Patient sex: M
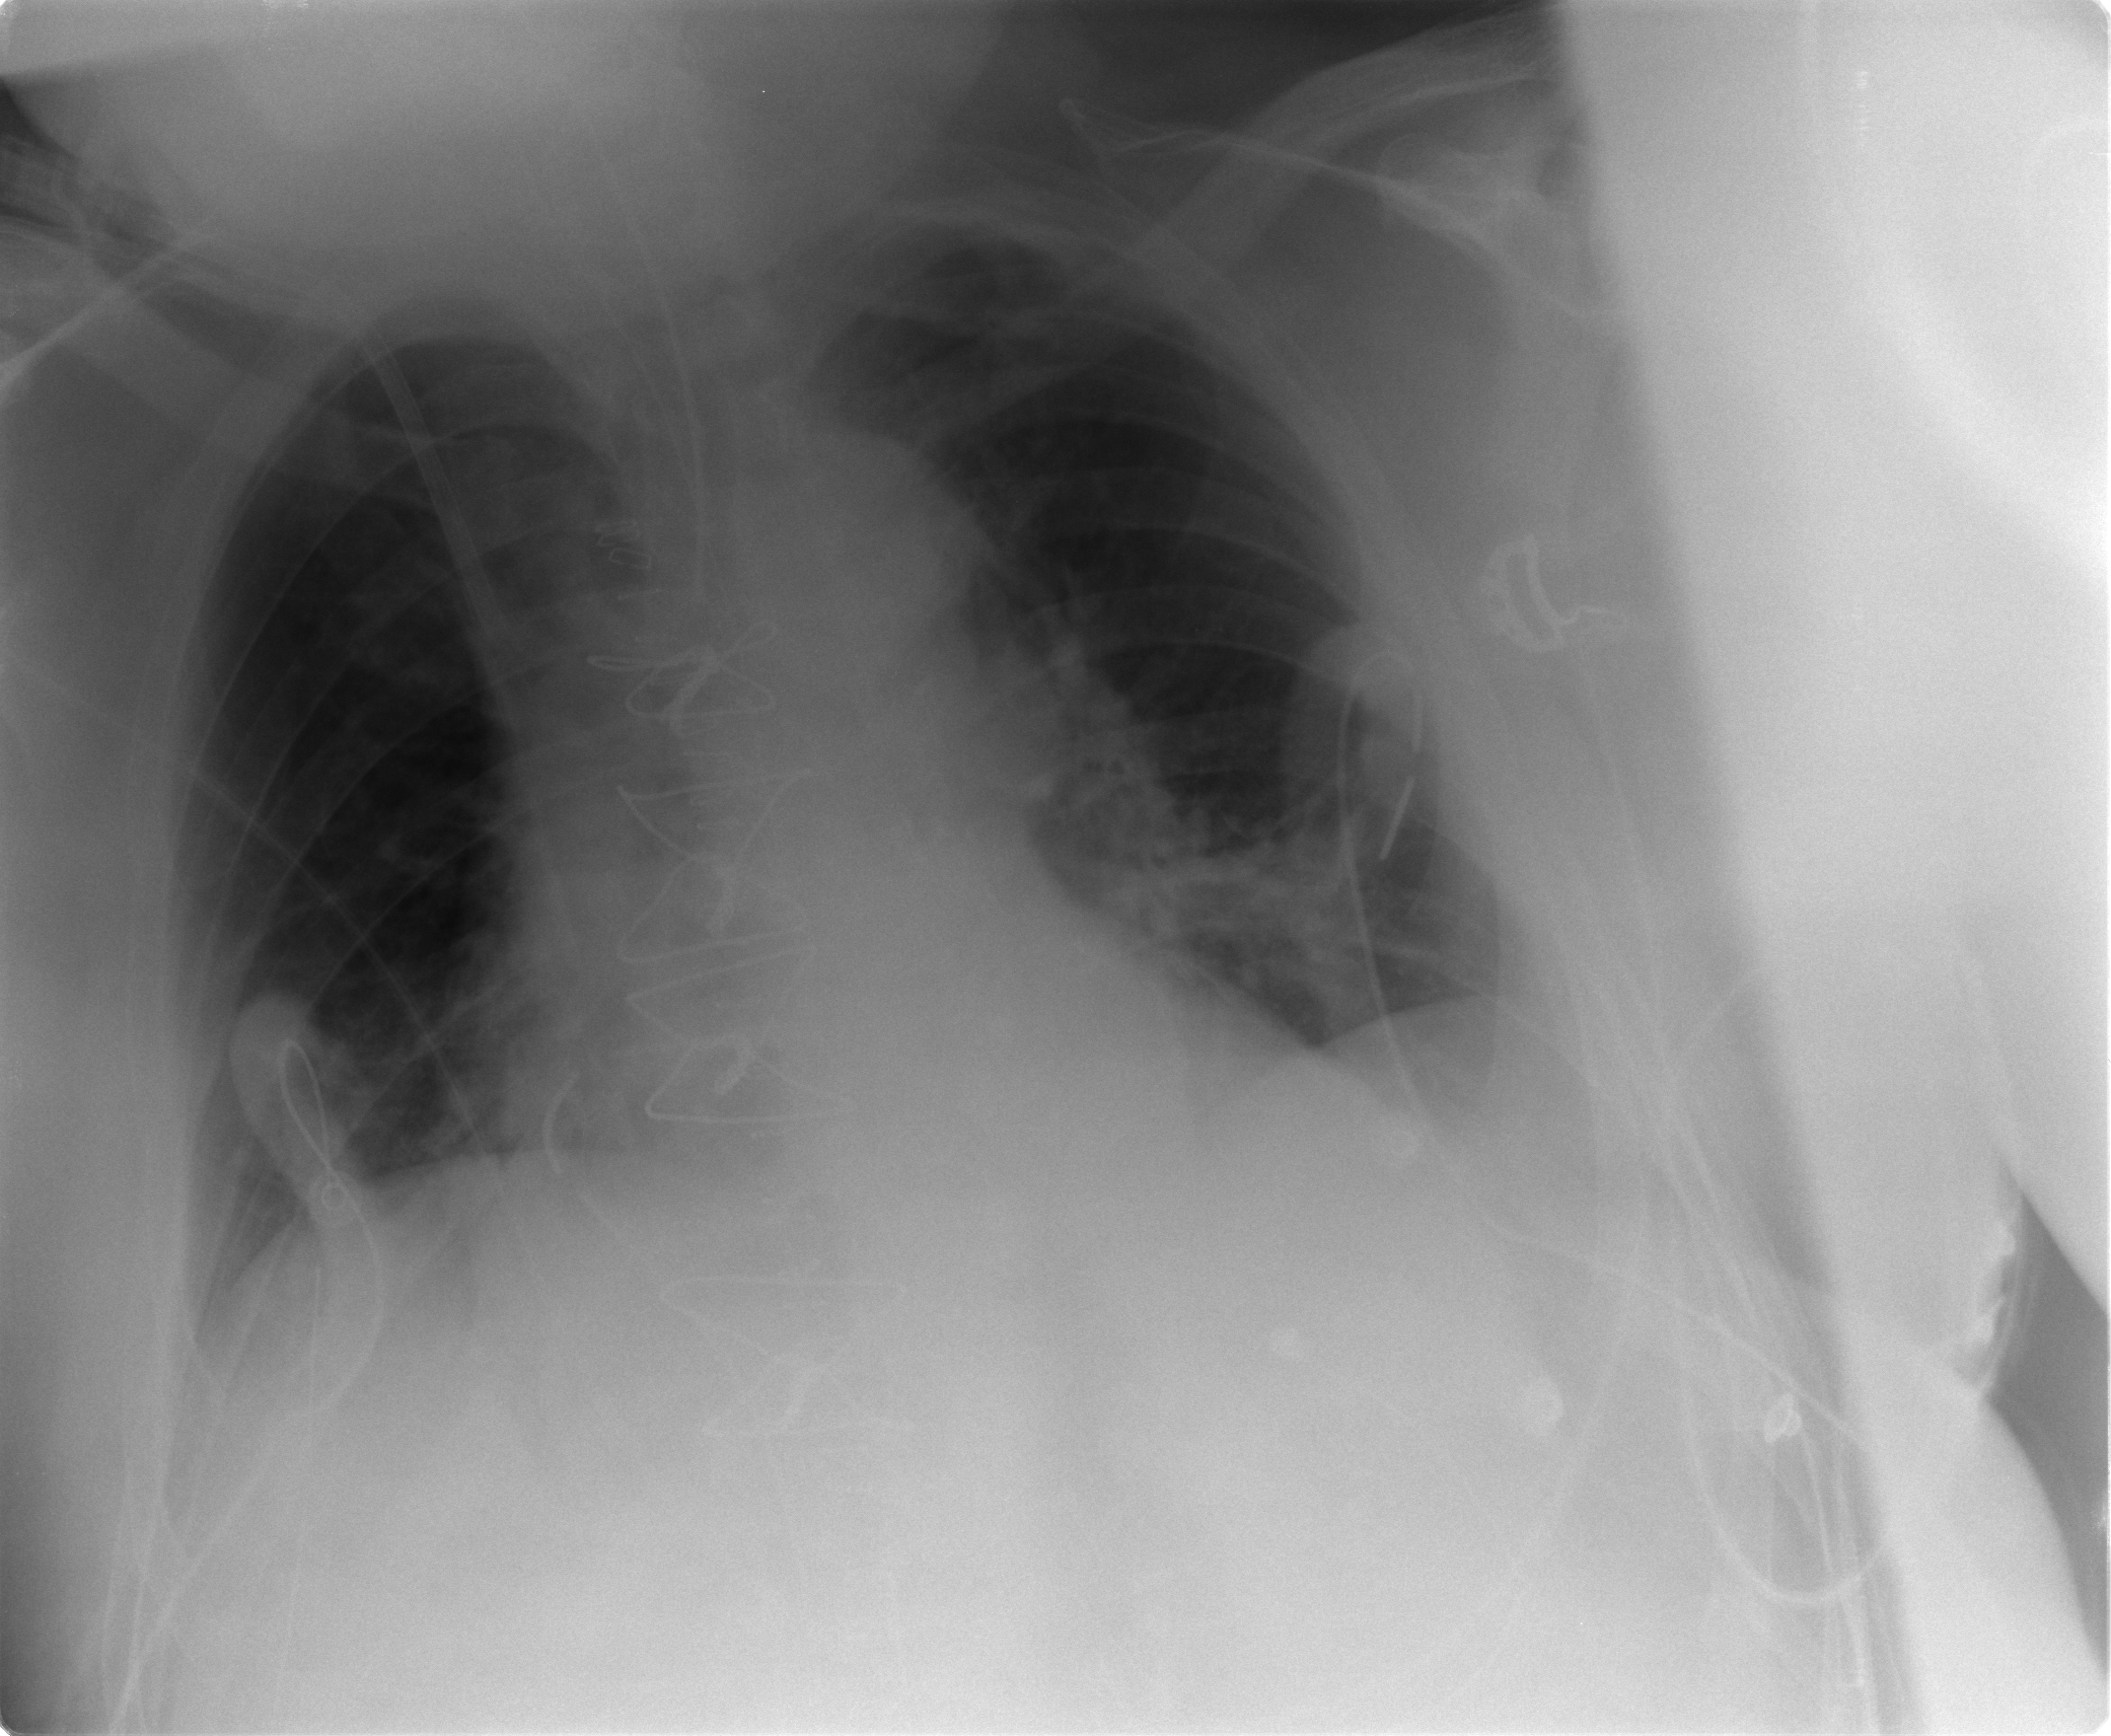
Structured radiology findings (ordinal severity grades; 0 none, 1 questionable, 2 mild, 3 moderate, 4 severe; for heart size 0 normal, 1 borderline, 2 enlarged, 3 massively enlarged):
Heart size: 2
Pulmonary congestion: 2
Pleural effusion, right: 1
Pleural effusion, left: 2
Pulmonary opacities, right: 0
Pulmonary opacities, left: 1
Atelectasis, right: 2
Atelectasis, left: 2